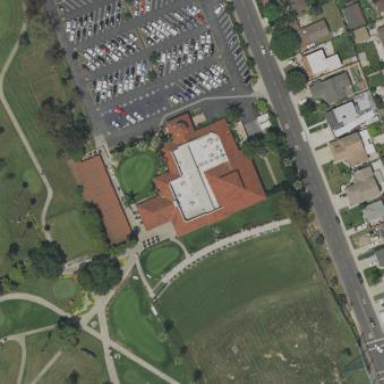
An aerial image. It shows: Clubhouse.